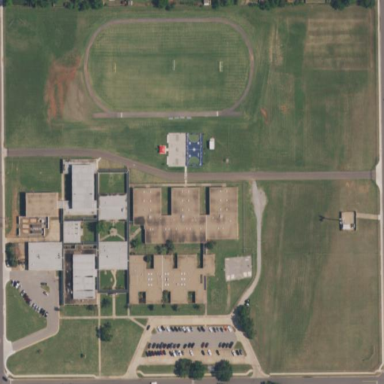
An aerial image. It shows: School.